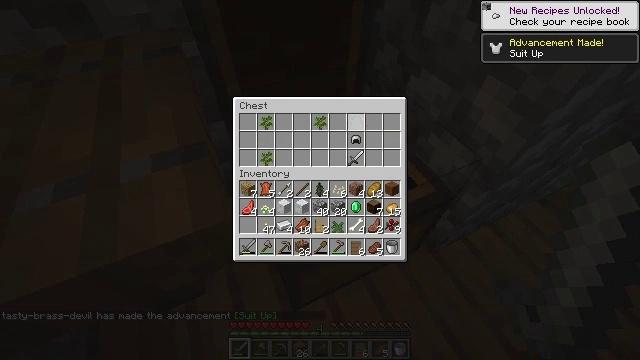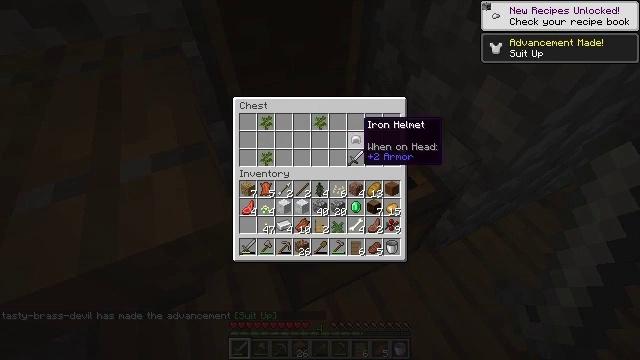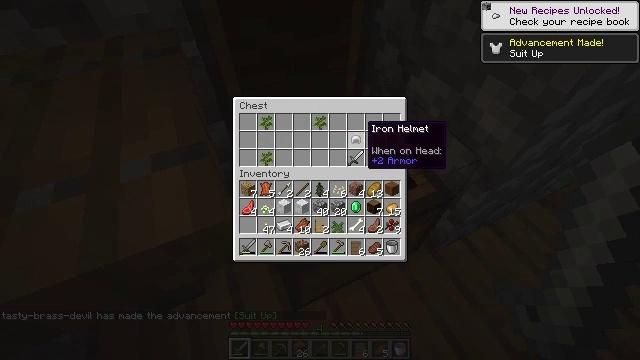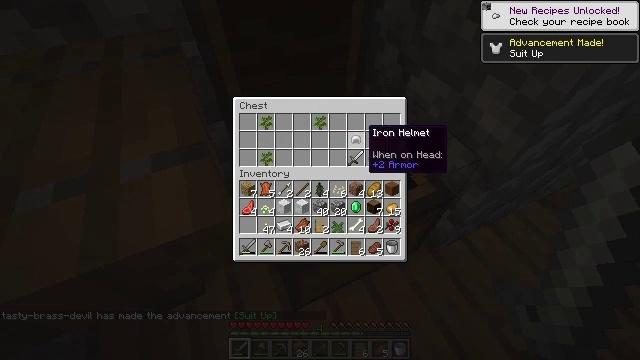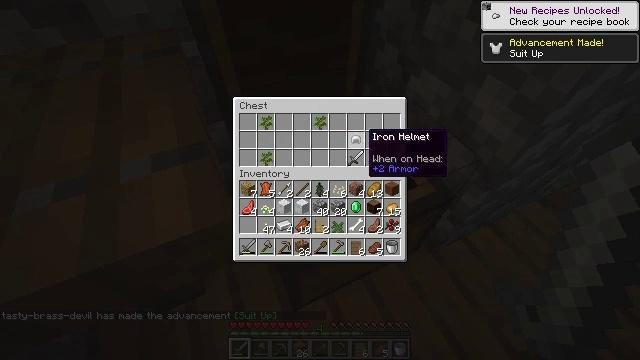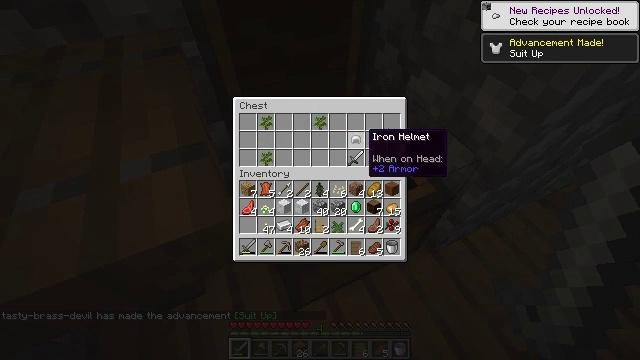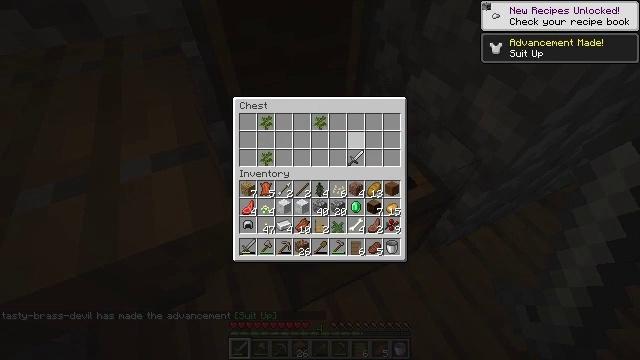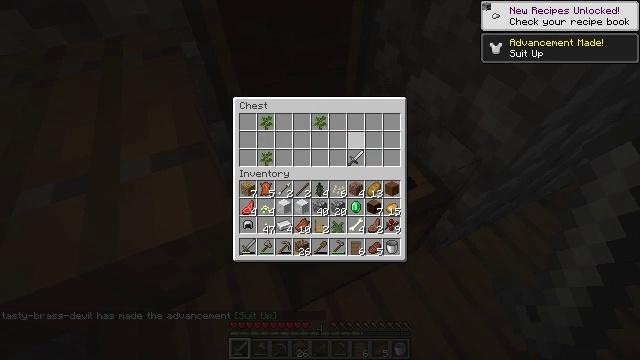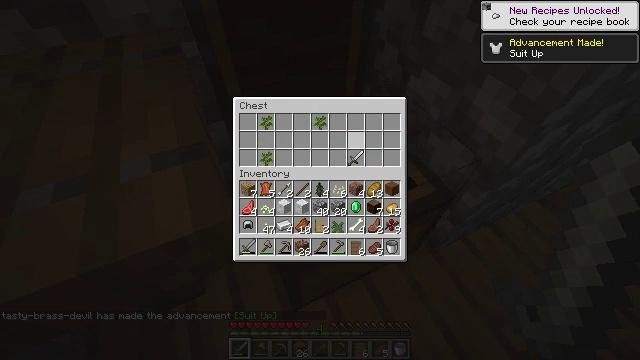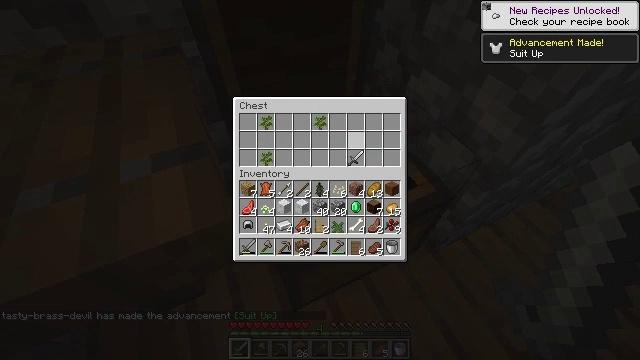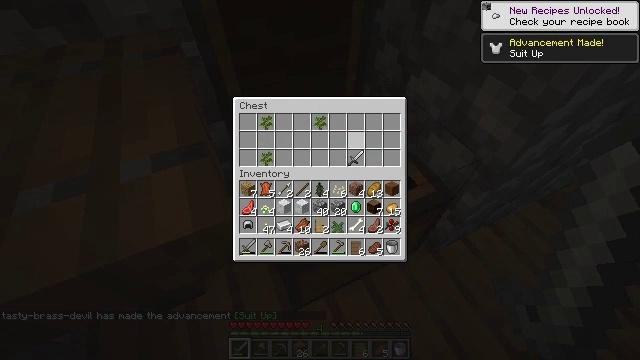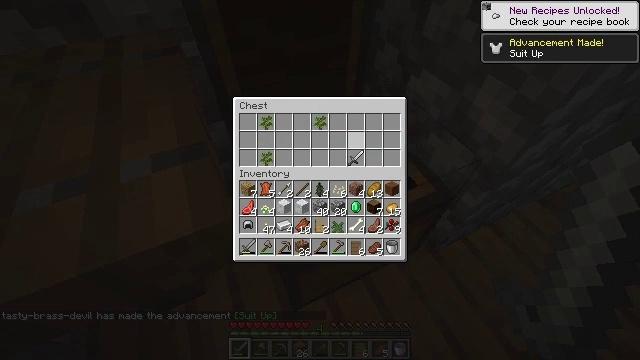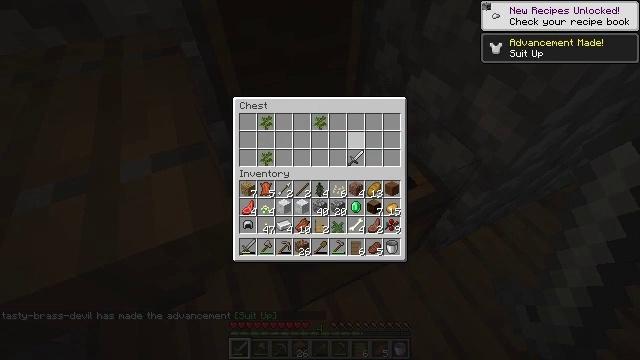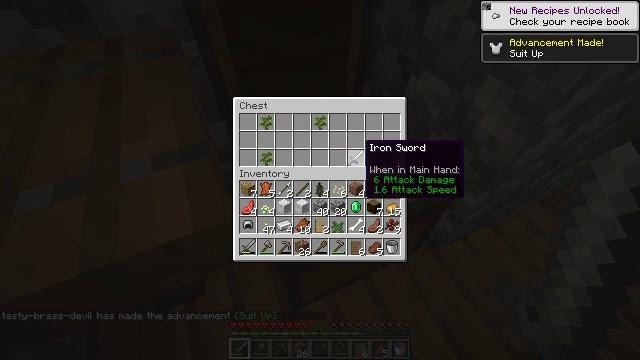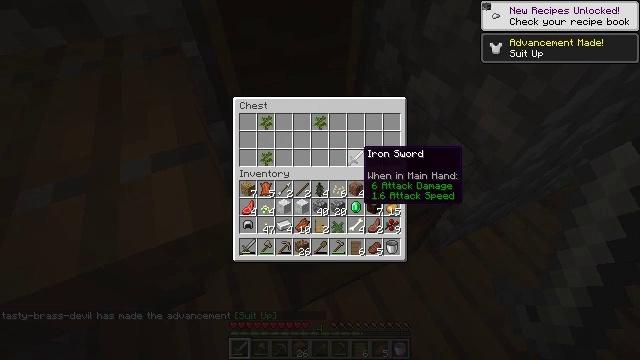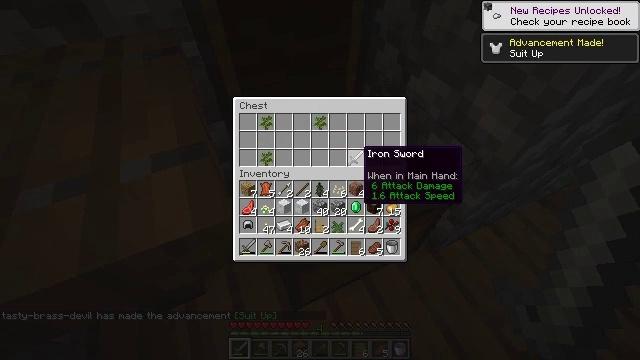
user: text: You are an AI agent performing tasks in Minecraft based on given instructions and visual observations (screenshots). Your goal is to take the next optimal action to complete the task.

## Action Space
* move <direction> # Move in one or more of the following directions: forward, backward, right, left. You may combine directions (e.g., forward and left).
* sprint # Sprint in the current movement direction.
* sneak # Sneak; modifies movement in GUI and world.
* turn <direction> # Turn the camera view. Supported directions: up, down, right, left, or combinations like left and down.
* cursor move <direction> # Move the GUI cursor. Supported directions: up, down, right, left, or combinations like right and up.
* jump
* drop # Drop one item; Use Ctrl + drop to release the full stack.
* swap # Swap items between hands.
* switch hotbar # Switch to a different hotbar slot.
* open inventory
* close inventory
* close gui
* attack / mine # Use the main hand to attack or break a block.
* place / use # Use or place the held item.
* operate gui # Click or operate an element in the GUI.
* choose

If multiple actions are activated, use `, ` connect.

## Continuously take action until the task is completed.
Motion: motion action
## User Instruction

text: Break the spruce door to remove it.
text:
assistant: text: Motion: sneak
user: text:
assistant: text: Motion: sneak
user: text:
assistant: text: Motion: sneak
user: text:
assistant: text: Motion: sneak
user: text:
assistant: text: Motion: sneak
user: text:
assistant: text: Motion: sneak, operate gui
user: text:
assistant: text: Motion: sneak, operate gui
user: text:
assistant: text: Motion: sneak, operate gui
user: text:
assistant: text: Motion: sneak
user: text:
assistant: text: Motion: sneak
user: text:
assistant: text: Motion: sneak
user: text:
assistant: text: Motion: sneak
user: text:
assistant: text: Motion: sneak, cursor move down
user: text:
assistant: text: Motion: sneak
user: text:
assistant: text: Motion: sneak
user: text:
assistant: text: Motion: sneak
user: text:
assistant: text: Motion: sneak
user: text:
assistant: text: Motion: sneak
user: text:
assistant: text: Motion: sneak
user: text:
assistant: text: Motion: sneak
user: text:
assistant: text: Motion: sneak
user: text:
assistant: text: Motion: sneak
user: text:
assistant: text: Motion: sneak
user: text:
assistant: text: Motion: sneak
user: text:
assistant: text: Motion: sneak
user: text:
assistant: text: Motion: sneak
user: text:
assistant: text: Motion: sneak
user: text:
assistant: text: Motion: sneak
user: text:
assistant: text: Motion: sneak
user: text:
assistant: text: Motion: sneak, operate gui